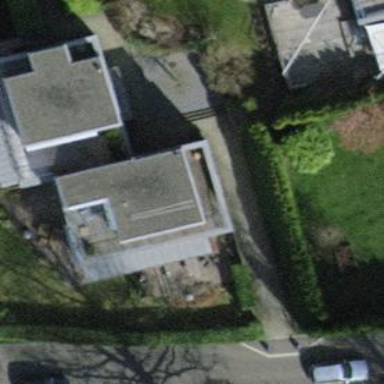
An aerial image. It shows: Flat roof forming part of building.